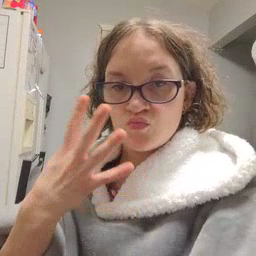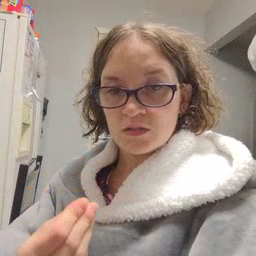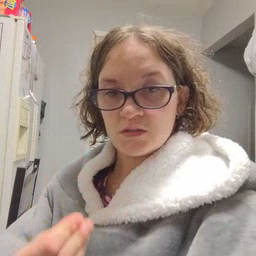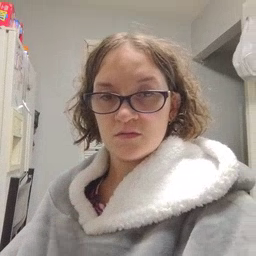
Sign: wet